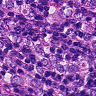
Metastatic tissue present: yes